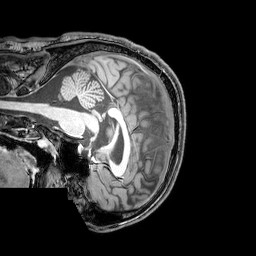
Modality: T1w
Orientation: sagittal
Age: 24
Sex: male
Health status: healthy
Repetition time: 0.081 s
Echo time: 0.037 s